高二 · 代数
如图, 函数 $y=f(x)$ 的图象在点 $\mathrm{P}$ 处的切线方程是 $y=-x+8$, 则 $f(5)+f^{\prime}(5)=$

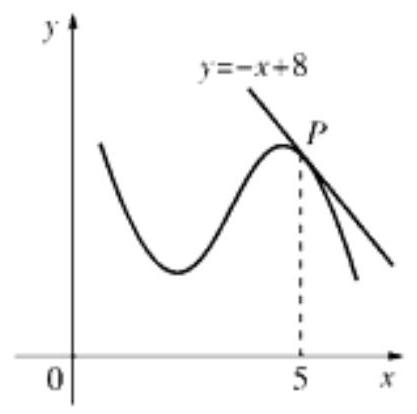
答案: 2
解析: $\because$ 函数 $y=f(x)$ 的图象在点 $\mathrm{P}$ 处的切线方程是 $y=-x+8$,$	herefore f^{\prime}(5)=-1, f(5)=-5+8=3$$	herefore f(5)+f^{\prime}(5)=3-1=2$.故答案为: 2 .